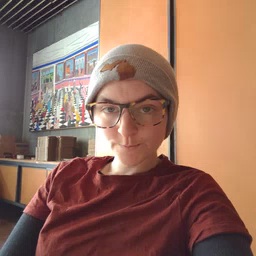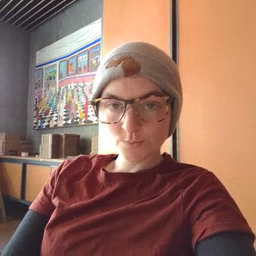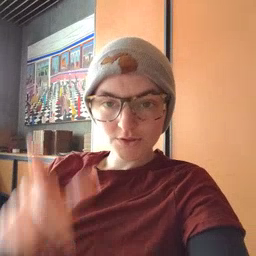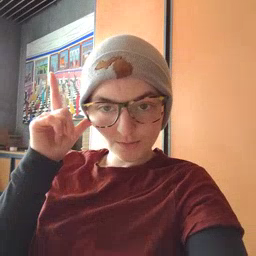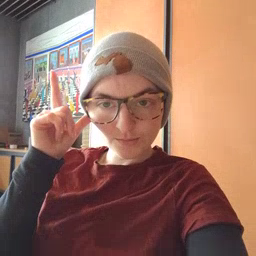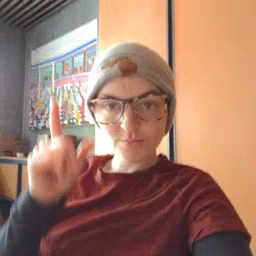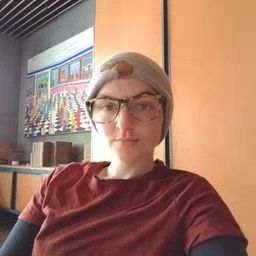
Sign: listen